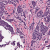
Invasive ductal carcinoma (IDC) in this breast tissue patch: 1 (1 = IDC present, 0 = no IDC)